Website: walmart
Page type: store-pickup
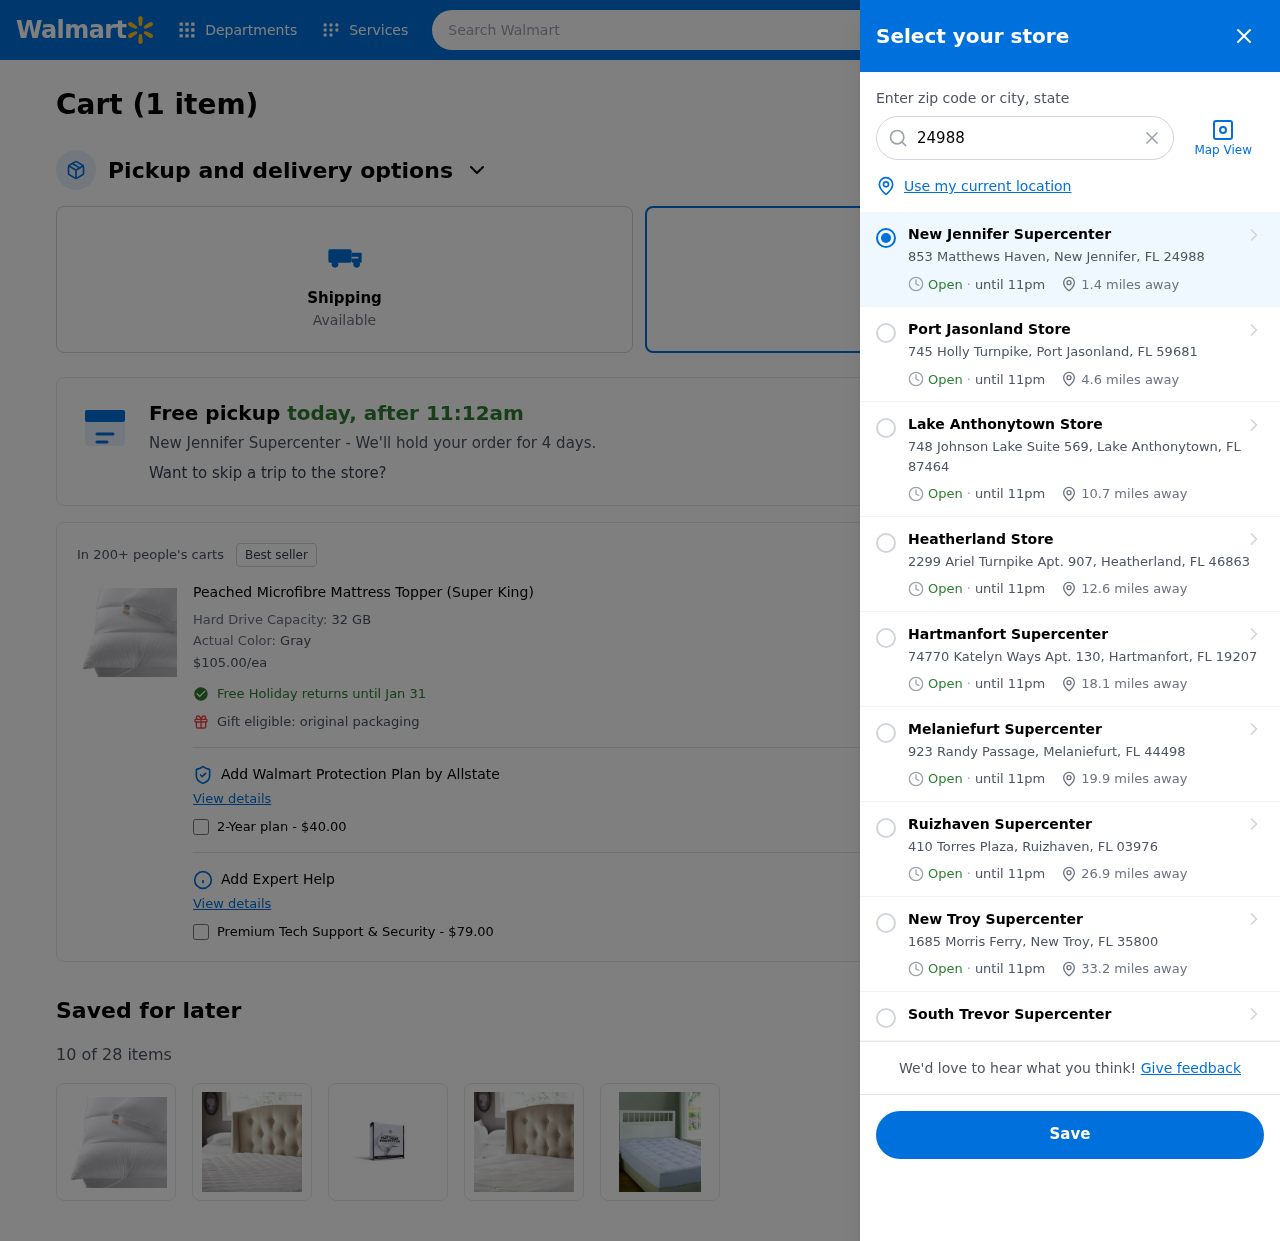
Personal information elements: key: PII_CITY
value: New Jennifer
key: PII_CITY
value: New Jennifer Supercenter
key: PII_CITY_STATE_ZIP
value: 853 Matthews Haven, New Jennifer, FL 24988
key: PII_LOCATION1_CITY
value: Port Jasonland Store
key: PII_LOCATION1_CITY_STATE_ZIP
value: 745 Holly Turnpike, Port Jasonland, FL 59681
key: PII_LOCATION2_CITY
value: Lake Anthonytown Store
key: PII_LOCATION2_CITY_STATE_ZIP
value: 748 Johnson Lake Suite 569, Lake Anthonytown, FL 87464
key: PII_LOCATION3_CITY
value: Heatherland Store
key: PII_LOCATION3_CITY_STATE_ZIP
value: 2299 Ariel Turnpike Apt. 907, Heatherland, FL 46863
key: PII_LOCATION4_CITY
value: Hartmanfort Supercenter
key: PII_LOCATION4_CITY_STATE_ZIP
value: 74770 Katelyn Ways Apt. 130, Hartmanfort, FL 19207
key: PII_LOCATION5_CITY
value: Melaniefurt Supercenter
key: PII_LOCATION5_CITY_STATE_ZIP
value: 923 Randy Passage, Melaniefurt, FL 44498
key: PII_LOCATION6_CITY
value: Ruizhaven Supercenter
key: PII_LOCATION6_CITY_STATE_ZIP
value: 410 Torres Plaza, Ruizhaven, FL 03976
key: PII_LOCATION7_CITY
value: New Troy Supercenter
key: PII_LOCATION7_CITY_STATE_ZIP
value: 1685 Morris Ferry, New Troy, FL 35800
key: PII_LOCATION8_CITY
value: South Trevor Supercenter
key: PII_POSTCODE
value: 24988
Product elements: key: PRODUCT1_NAME
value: Peached Microfibre Mattress Topper (Super King)
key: PRODUCT1_PRICE
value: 105
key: PRODUCT1_DESC
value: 32 GB
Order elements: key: ORDER_NUM_ITEMS
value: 1
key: ORDER_NUM_ITEMS
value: Cart (1 item)
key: ORDER_DELIVERY_DATE
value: today, after 11:12am
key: ORDER_ITEM1_QUANTITY
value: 1
Search elements: key: HEADER_SEARCH
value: Search Walmart
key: SEARCH_LOCATION
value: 24988